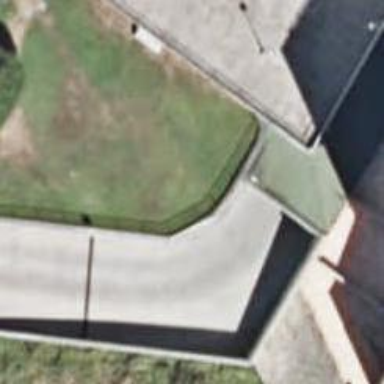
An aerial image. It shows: Retaining wall.